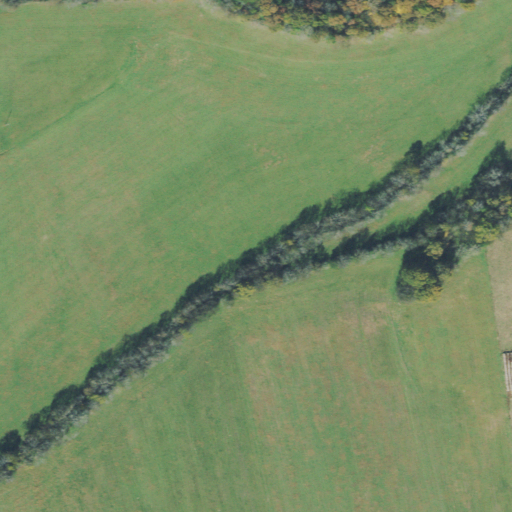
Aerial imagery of valley in Tennessee named Evitts Hollow containing pasture, mixed forest, open development, and deciduous forest